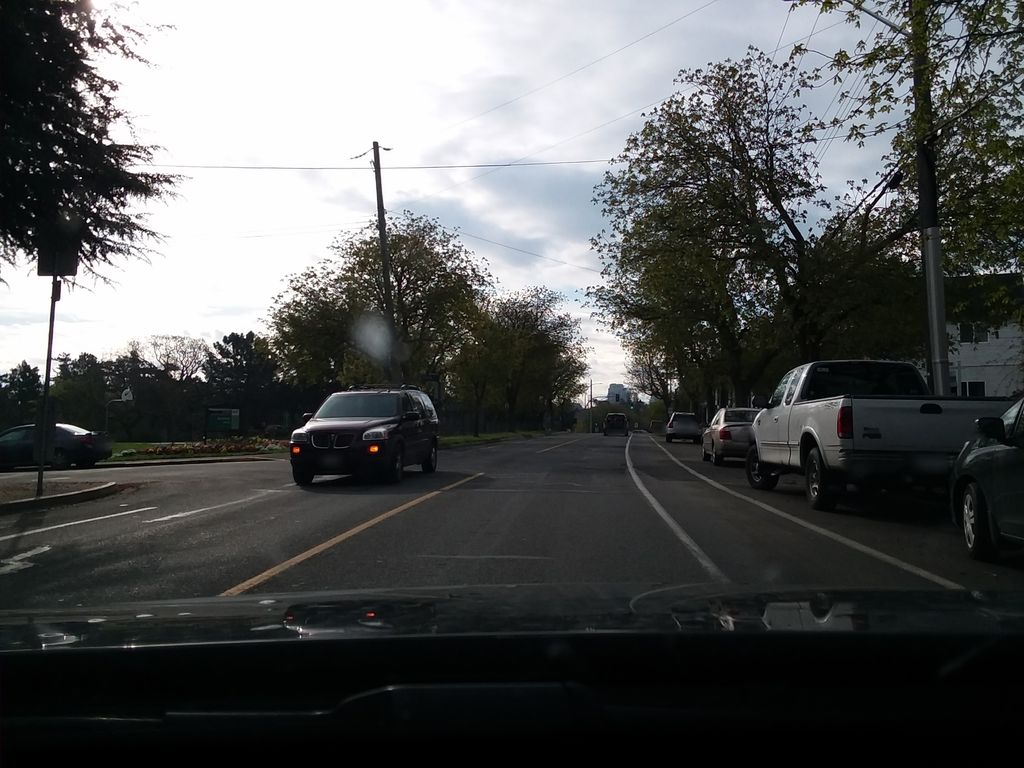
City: victoria